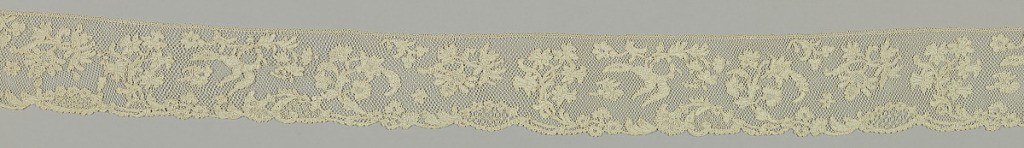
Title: Border
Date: mid-18th century
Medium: linen Technique: needle lace with 6-sided reworked ground
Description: Band of Point d'Argentan in an open design of floral sprays and birds.